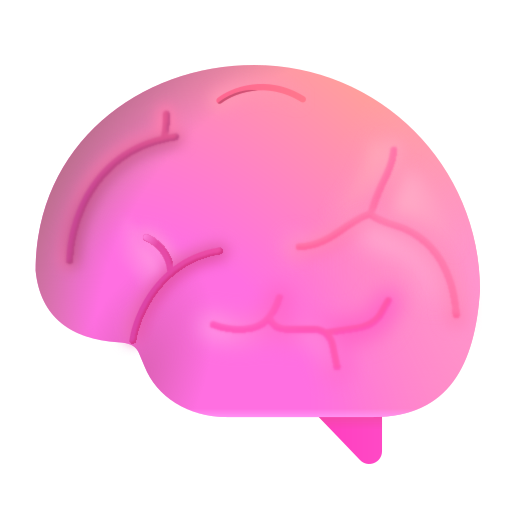
brain color